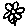
Label: flower